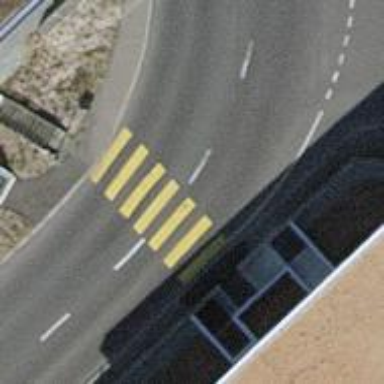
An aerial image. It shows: Marked crossing with zebra stripes on the road.